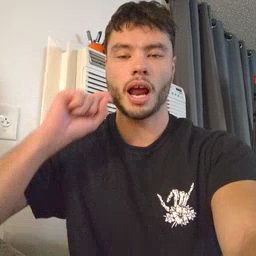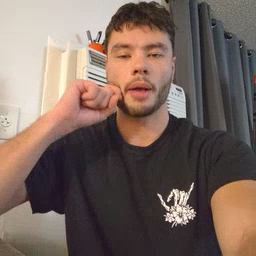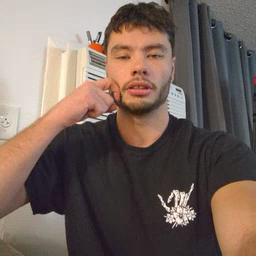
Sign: apple